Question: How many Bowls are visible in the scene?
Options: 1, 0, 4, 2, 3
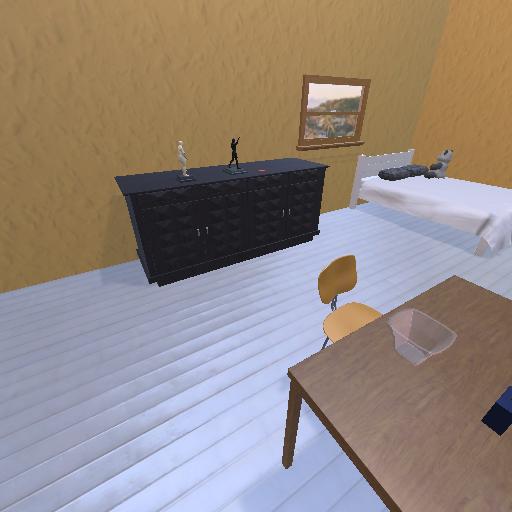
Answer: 1